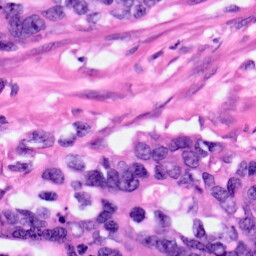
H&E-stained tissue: Pancreatic